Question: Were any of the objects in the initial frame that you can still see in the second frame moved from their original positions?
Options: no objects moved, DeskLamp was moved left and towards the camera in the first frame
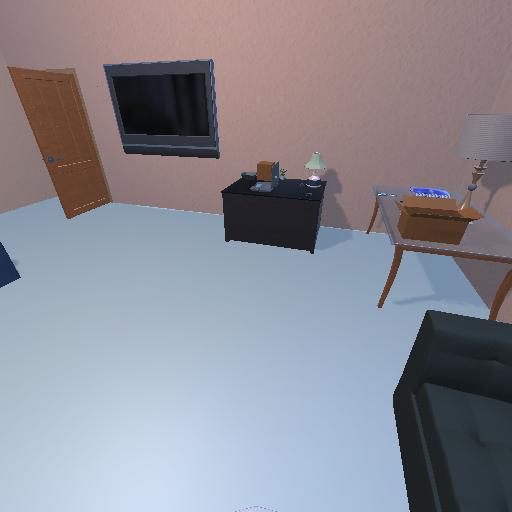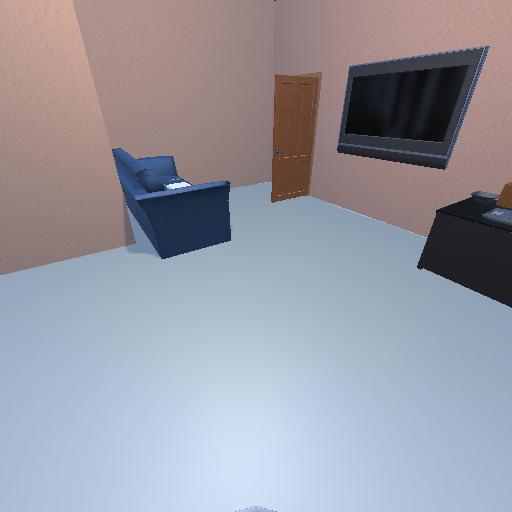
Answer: no objects moved